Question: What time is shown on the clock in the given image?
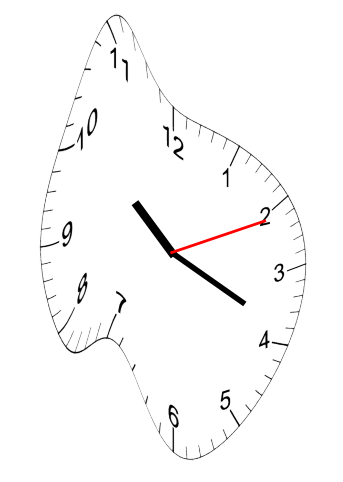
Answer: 10:19:11